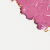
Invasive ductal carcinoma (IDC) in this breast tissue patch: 0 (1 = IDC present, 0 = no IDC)